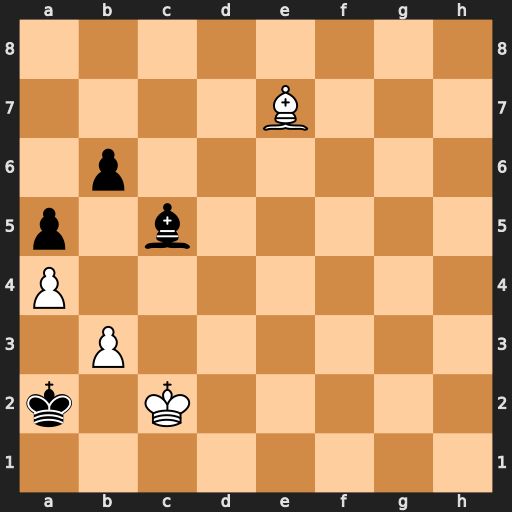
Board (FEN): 8/4B3/1p6/p1b5/P7/1P6/k1K5/8
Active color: w
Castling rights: -
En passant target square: -
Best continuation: Bxc5 bxc5 Kc3